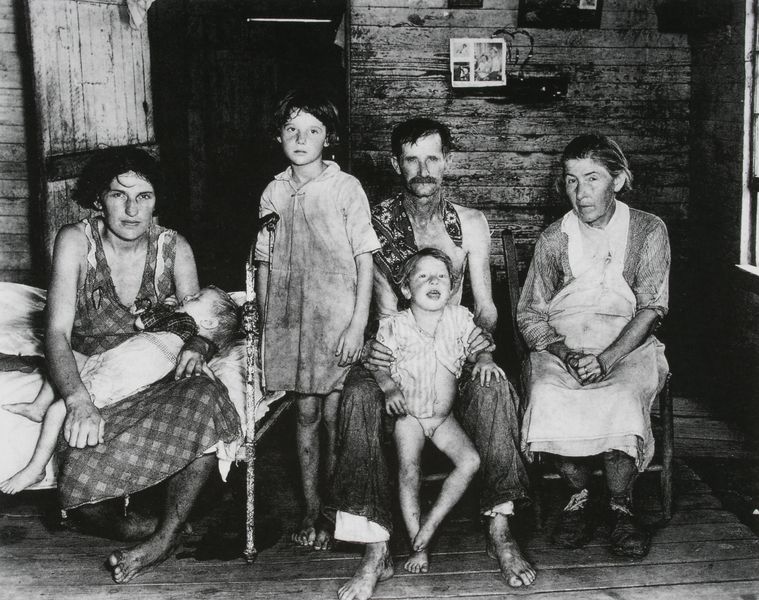
Titel: Bud Hields and His Family, Hale County, Alabama
Künstler: Walker Evans
Standort: Washington, D.C.
Institution: Library of Congress
Schlagwörter: dunkel, mann, schatten, weiß, frauen, menschen, sitzen, frau, grau, hell, holz, kleid, licht, raum, schwarz, zimmer, bart, hemd, schnurrbart, wand, arm, mensch, stehen, bild, kalt, hütte, eltern, familie, innen, kind, mutter, tochter, vater, bauern, kinder, stock, beine, schürze, liegen, fußboden, schuhe, russland, tag, baby, arbeiter, wohnung, bett, geschwister, foto, barfuss, zigeuner, kleinkind, bettzeug, hunger, generationen, oma, armut, fotographie, töchter, sohn, söhne, dreckig, siedler, bude